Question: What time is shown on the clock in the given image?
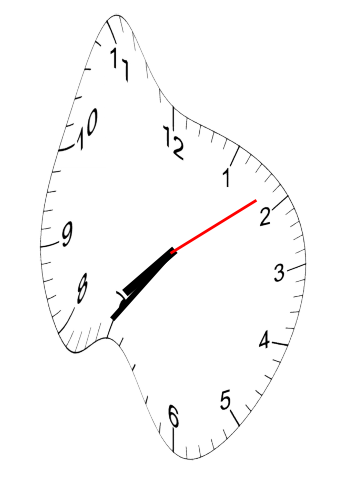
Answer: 07:36:09